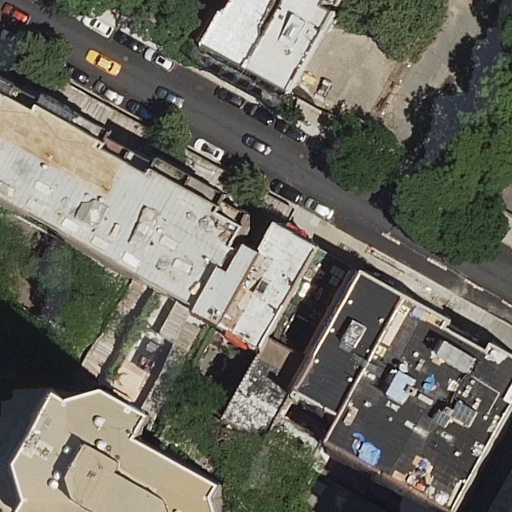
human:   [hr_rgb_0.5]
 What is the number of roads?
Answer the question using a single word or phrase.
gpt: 3

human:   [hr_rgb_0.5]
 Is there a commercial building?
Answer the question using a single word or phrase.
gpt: no

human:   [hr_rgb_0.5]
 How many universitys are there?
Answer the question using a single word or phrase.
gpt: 1

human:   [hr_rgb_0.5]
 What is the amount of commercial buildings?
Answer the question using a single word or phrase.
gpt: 0

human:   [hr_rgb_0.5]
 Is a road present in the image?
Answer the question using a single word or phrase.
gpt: yes

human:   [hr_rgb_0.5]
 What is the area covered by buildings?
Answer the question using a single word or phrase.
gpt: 5114m2

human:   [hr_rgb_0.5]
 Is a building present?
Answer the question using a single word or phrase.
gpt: yes

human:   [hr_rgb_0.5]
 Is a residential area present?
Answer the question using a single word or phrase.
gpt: yes

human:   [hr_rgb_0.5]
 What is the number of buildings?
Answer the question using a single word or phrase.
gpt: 11

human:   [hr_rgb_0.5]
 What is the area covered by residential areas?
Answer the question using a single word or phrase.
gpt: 3901m2

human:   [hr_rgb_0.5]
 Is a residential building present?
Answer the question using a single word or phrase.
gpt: yes

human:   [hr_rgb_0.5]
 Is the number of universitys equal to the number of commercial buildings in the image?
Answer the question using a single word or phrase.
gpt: no

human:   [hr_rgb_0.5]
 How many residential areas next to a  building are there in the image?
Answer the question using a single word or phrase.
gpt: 1

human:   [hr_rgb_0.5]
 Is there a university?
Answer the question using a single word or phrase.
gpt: yes

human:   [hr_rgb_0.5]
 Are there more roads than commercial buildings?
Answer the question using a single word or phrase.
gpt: yes

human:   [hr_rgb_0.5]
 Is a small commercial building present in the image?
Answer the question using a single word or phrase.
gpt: no

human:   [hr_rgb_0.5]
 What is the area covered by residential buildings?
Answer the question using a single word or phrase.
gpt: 5114m2

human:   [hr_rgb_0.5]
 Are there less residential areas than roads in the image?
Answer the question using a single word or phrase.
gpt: yes

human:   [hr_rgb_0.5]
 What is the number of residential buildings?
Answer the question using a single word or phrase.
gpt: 11

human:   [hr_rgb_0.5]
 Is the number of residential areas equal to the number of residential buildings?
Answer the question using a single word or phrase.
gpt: no

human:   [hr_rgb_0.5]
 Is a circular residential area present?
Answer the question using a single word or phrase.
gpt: no

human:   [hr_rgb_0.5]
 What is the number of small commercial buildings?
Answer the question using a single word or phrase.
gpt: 0

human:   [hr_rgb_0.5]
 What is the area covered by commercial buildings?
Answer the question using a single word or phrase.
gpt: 0m2

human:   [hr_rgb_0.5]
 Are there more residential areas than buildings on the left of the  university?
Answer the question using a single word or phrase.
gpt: no

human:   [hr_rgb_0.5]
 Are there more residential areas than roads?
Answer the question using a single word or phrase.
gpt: no

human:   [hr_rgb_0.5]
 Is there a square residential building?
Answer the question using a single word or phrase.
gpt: no

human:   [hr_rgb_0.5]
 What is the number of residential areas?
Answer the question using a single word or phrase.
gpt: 1

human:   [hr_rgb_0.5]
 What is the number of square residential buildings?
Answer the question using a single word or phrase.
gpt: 0

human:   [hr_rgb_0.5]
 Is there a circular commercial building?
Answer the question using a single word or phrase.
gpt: no

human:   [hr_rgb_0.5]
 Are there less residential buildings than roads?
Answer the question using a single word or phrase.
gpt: no

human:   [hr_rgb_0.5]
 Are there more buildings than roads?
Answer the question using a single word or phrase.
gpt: yes

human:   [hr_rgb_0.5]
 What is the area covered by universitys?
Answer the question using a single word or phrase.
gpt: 1857m2

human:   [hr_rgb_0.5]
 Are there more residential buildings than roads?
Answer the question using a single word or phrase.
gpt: yes

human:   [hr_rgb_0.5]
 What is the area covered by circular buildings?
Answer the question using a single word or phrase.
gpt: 0m2

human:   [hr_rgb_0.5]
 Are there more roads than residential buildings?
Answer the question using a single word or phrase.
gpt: no

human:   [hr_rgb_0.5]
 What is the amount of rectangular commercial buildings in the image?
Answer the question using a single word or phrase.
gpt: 0

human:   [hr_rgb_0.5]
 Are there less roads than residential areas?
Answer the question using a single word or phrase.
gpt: no

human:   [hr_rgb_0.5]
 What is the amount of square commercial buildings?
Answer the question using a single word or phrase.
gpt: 0

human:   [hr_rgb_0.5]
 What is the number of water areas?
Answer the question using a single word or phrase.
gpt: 0

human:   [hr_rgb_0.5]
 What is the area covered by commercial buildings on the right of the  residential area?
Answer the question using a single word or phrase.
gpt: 0m2

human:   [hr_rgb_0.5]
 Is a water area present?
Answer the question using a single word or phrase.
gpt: no

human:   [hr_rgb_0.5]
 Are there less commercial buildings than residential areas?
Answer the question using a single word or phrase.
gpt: yes

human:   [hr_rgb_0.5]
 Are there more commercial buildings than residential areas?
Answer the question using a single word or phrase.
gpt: no

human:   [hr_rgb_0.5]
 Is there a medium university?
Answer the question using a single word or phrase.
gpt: no

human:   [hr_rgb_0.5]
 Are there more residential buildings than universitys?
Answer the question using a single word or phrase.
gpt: yes

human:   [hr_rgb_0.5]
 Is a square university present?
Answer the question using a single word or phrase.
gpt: no

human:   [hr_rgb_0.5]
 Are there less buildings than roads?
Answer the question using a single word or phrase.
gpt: no

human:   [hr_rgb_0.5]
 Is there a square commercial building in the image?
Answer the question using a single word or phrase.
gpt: no

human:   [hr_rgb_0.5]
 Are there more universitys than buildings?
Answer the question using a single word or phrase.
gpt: no

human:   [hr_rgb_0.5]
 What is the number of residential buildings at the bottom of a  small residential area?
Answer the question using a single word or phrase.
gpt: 0

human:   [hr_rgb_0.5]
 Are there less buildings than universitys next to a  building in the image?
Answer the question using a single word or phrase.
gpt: no

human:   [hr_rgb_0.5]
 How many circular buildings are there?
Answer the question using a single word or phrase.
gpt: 0

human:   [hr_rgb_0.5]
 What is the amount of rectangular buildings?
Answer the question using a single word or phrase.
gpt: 4

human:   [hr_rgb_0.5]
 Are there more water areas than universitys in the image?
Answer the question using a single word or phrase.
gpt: no

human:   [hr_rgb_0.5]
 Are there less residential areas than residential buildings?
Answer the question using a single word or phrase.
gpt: yes

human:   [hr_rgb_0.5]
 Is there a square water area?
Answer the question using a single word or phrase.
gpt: no

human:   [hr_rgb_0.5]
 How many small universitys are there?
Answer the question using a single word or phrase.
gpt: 0

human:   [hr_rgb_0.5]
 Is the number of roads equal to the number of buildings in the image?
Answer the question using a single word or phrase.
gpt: no

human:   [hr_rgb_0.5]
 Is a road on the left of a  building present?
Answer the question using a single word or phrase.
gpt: yes

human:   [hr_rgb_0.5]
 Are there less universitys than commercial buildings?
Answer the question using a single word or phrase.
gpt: no

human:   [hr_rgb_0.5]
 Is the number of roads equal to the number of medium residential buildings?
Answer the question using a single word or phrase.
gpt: no

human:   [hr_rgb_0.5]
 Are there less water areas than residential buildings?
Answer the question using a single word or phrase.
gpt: yes

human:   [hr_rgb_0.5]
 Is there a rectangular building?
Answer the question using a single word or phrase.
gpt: yes

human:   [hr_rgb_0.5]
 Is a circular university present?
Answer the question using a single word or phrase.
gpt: no